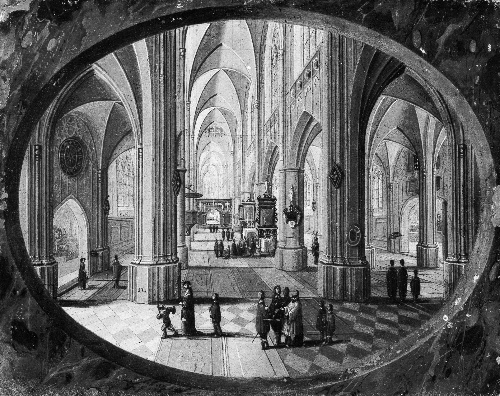
Title: Interior of a Gothic Church by Day
Artist: Frans Francken III|Pieter Neeffs the Elder
Artist bio: Flemish, 1607–1667|Flemish, active 1605–1656/61
Date: probably ca. 1635–40
Object type: Painting
Classification: Paintings
Medium: Oil on copper
Dimensions: 5 1/8 x 6 1/2 in. (13 x 16.5 cm)
Department: European Paintings
Credit line: Bequest of Edward C. Post, 1915
Accession year: 1930
Repository: Metropolitan Museum of Art, New York, NY
Tags: Churches|Human Figures